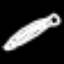
Label: pencil